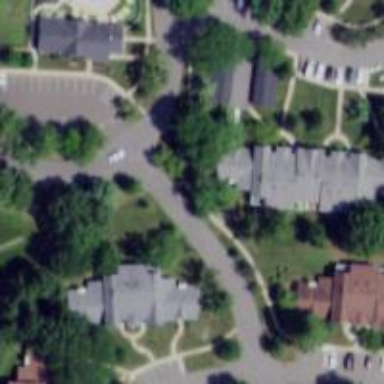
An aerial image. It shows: Living street.